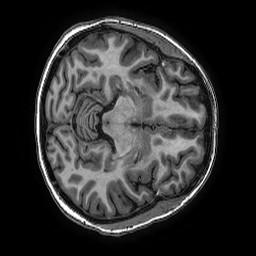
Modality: T1w
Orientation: axial
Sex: female
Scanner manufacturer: ge
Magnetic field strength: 3 T
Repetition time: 0.0077 s
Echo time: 0.003436 s